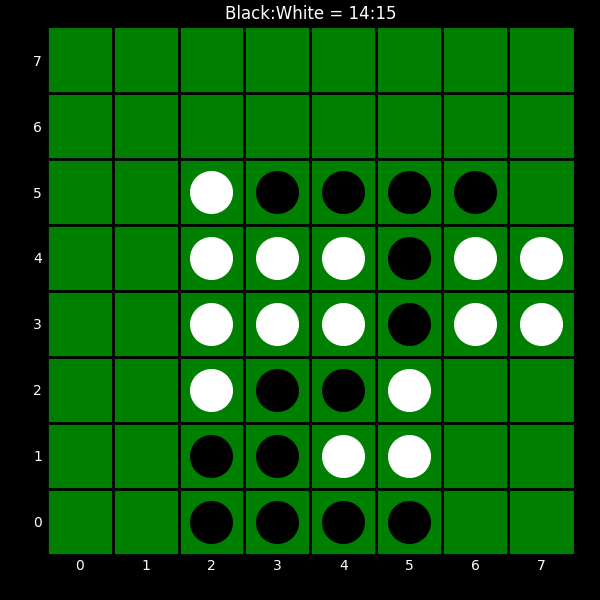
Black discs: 14
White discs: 15